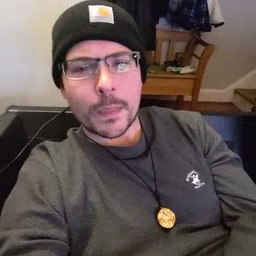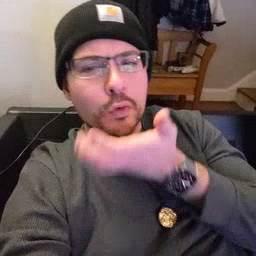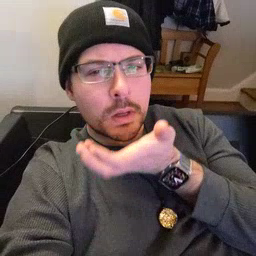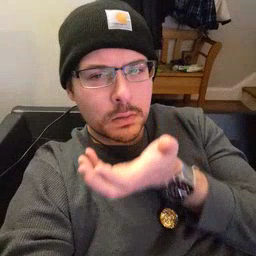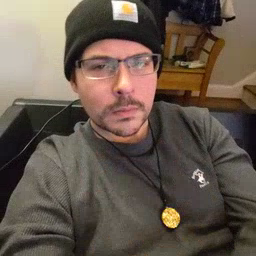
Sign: grass